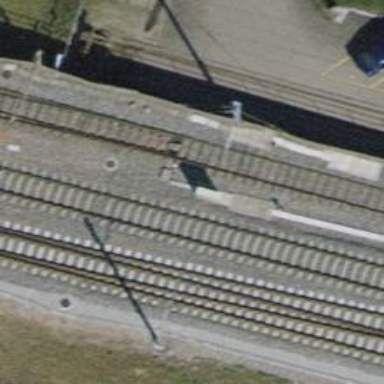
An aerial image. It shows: Single-track electrified rail service spur with contact line.